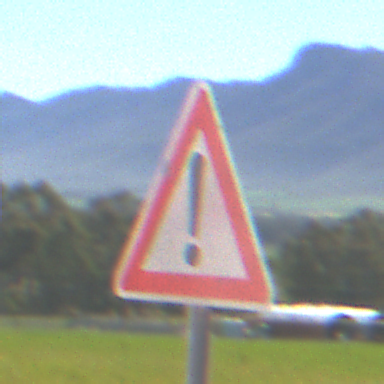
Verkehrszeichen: Gefahrenstelle
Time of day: MorningAfternoon
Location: Outdoor (RoadRail)
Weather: Clear
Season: NotSpecified
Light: Natural